Question: I am making a restaurant directory for IPhone. I am using the map view frame work in iPhone. Well the pins got cluttered together. That's especially true when a bunch of restaurants are in a mall, for example.
Now my friend suggested that I do something like:

That looks awesomely cool if only it's possible. Is it?
How to do so? I can recoqnize cluttering. That's easy. But then how do I add number to that logo? Create a bunch of pictures? Then how can I pop a table within map view?
Also I suppose people would expect seeing restaurant detail when pressing the bar and call somebody when pressing the call button. How would I differentiate it? What would be the best way to do all that.
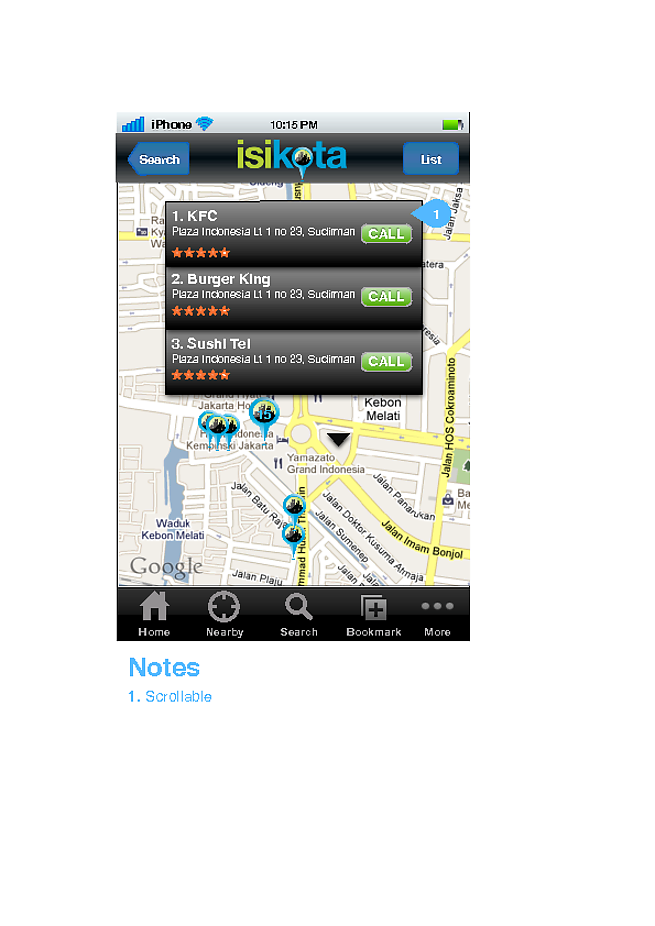
Answer: if i get to do something like this i will do like as,
KFC,Burger King ,sushi tel have same address
so while the annotationview clicked i will add subview Custom tableview with custom cell to the view .
here i will construct the data(array) for the tableview according to the comparison of all annotations exact address or the street name here suciman.
or
by compare the lat lang with some limitation comparison
i will make that tableview datasource array.